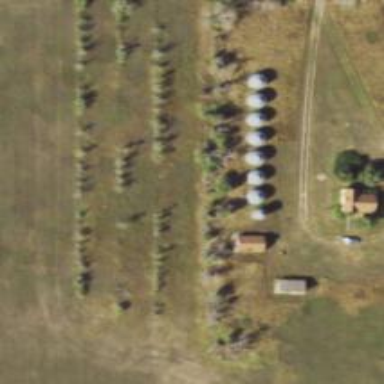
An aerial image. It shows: Silo.